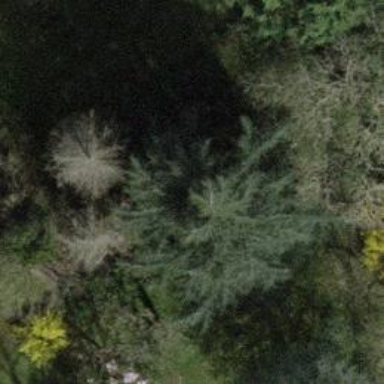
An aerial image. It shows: Evergreen tree with needle-leaved leaves.